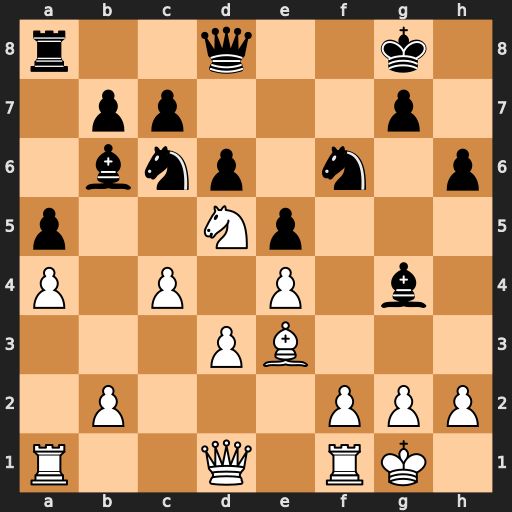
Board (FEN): r2q2k1/1pp3p1/1bnp1n1p/p2Np3/P1P1P1b1/3PB3/1P3PPP/R2Q1RK1
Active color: w
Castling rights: -
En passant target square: -
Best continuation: Nxf6+ Qxf6 Qxg4